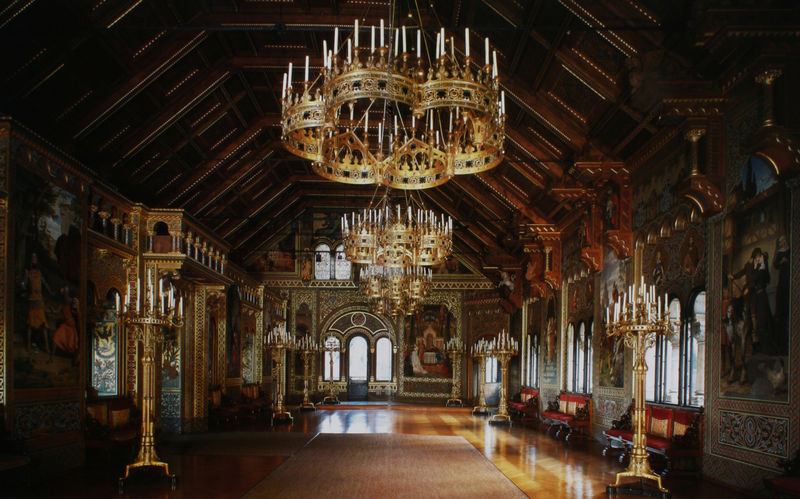
Titel: Schloss Neuschwanstein, Sängersaal, Ansicht gegen Osten
Künstler: Julius Hofmann
Standort: Schwangau
Institution: Schloss Neuschwanstein
Schlagwörter: gemälde, schatten, braun, fenster, holz, lampen, licht, raum, stuhl, zimmer, dach, schloss, malerei, teppich, wand, bild, innenraum, spiegel, spiegelung, boden, gold, interieur, sessel, decke, bilder, bogen, parkett, bank, saal, rundbogen, polster, holzboden, wandteppich, glanz, ornamente, wandgemälde, kerze, kerzen, kronleuchter, leuchter, lüster, innenansicht, läufer, galerie, halle, foto, fotografie, photographie, wände, gang, palast, balustrade, dachstuhl, holzdecke, mosaik, bänke, intarsien, photo, farbfoto, historismus, kasetten, kassettendecke, teppisch, wandbild, kandelaber, gebälk, uffizien, kasettendecke, imposant, genster, fotograie, luster, ludwig ii, düsseldorf, prunkvoll, wartburg, prunksaal, lronleuchter, sängersaal, ruff, thomas ruff, parkettsaal